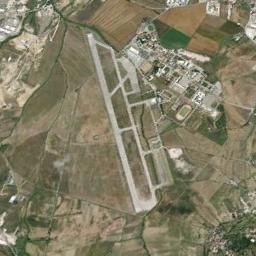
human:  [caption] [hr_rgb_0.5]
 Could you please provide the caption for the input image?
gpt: A complex airport with many runways and buildings is surrounded by a brown and green farmland .

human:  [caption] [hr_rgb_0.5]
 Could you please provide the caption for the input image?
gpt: An airport with two parallel runways on the farmland and some buildings beside .

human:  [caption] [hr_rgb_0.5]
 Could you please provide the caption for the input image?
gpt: The airport is divided into two triangular areas by several runways .

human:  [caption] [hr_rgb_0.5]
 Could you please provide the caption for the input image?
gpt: There is an airport in the middle of the field next to some buildings .

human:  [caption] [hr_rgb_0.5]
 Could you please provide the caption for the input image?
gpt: There are many buildings of different sizes and shapes at the airport .